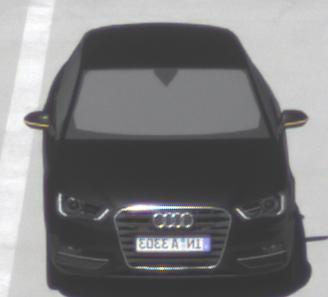
Make: Audi
Model: A3 1.2 TFSI
Detailed model: A3 (8V)
Model produced from: 2013/02
Model produced until: 2014/05
Doors: 3
Color: black
Road condition: dry road
Daytime: midday
Contrast: high contrast